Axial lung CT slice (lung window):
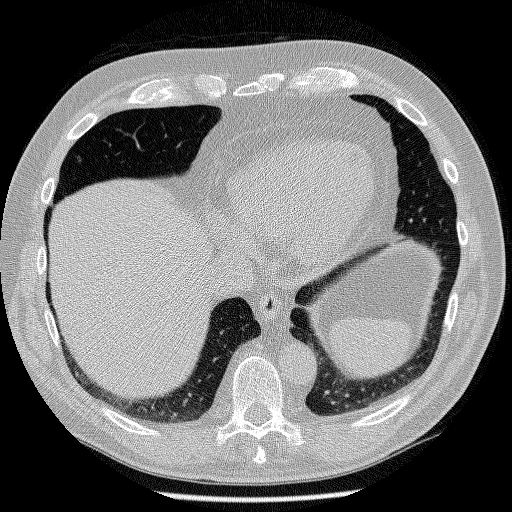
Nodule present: no